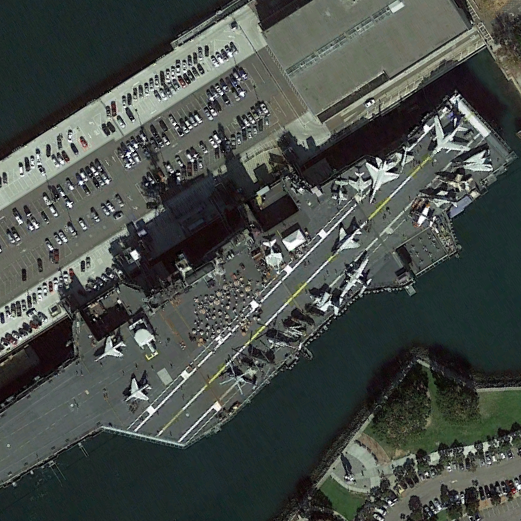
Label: aircraft_carrier